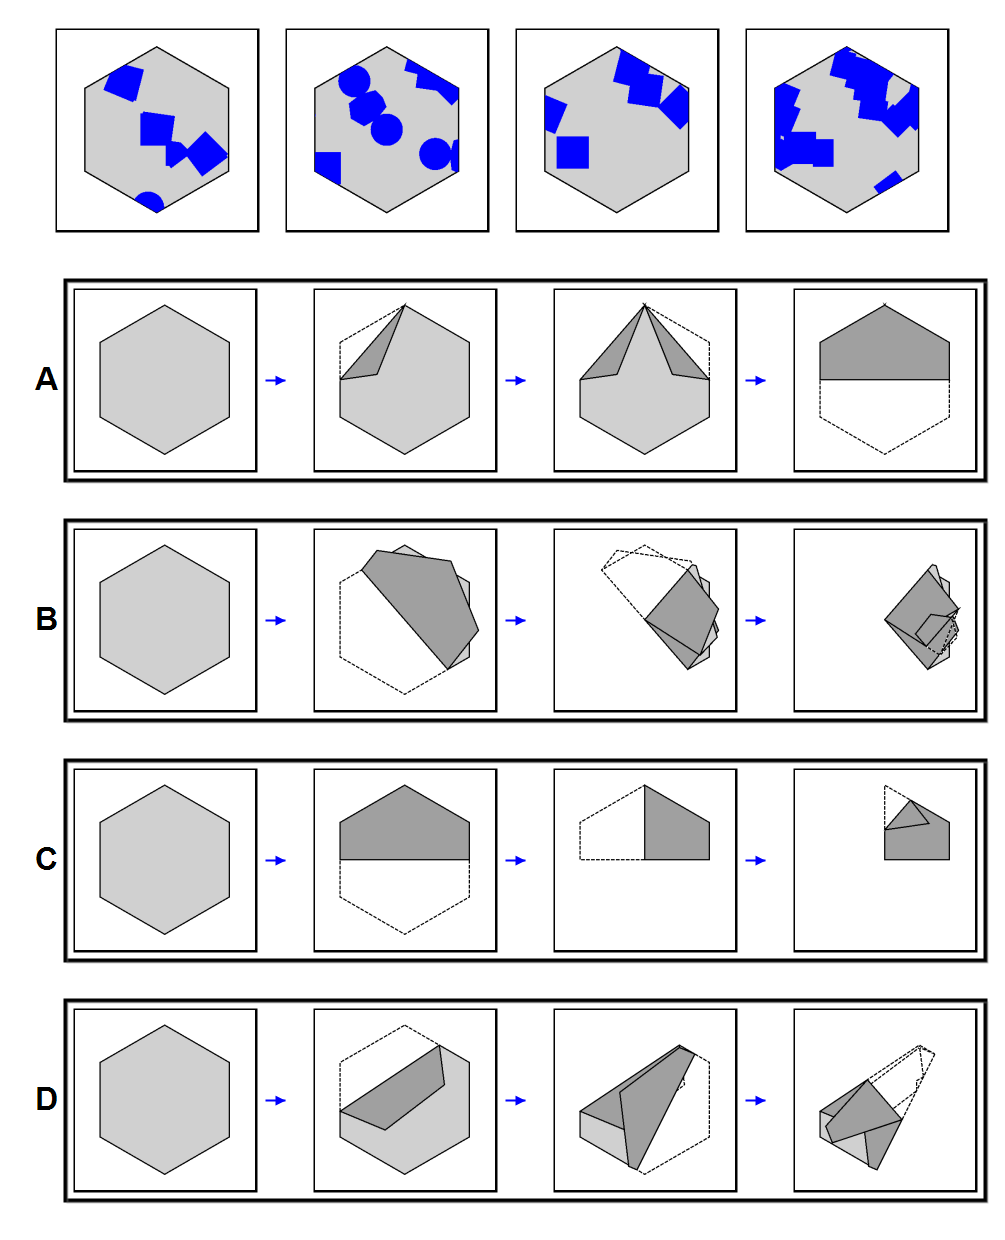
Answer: D